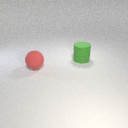
large green rubber cylinder behind large red rubber sphere